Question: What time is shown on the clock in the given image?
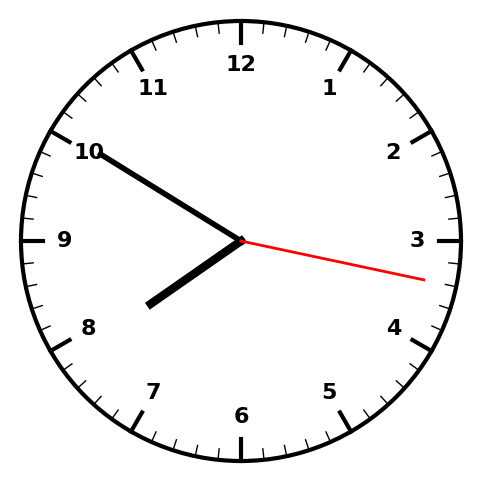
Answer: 07:50:17